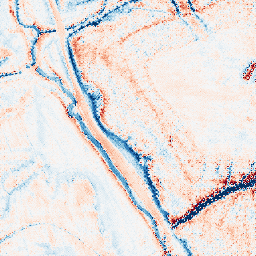
Category: edge_preserving
Decomposition family: bilateral
Decomposition parameters: d: 21
sigma_color: 75
sigma_space: 100
Upsampling method: regularized
Upsampling parameters: scale: 2
lambda_reg: 0.1
Upsampling scale: 2